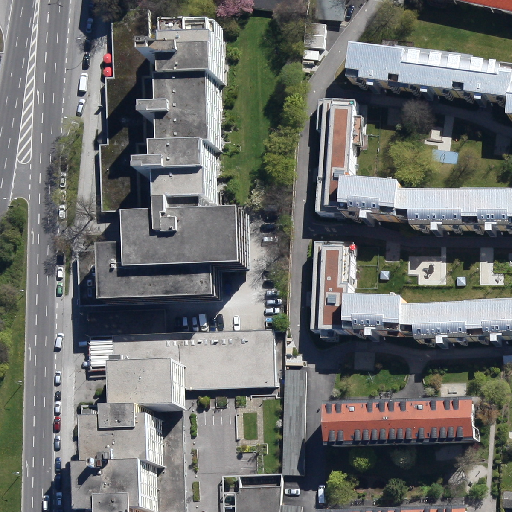
Referring expression: sidewalk along with tree